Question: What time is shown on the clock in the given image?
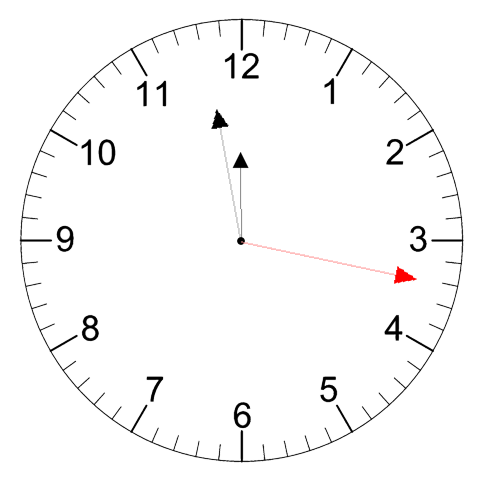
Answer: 11:58:17